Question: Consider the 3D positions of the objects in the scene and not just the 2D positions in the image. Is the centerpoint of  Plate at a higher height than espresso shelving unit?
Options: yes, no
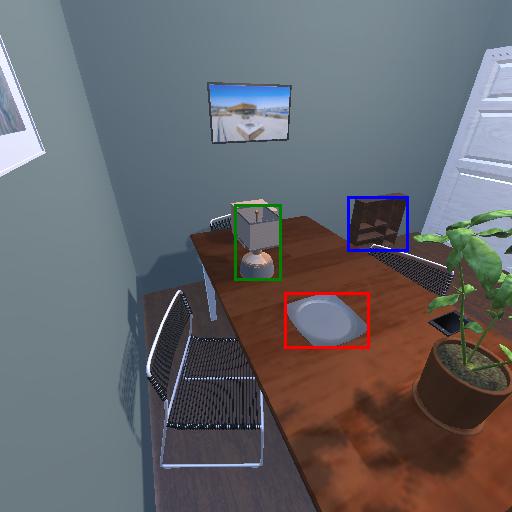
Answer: yes